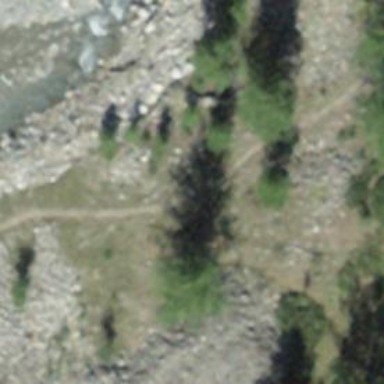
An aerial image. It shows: Path.